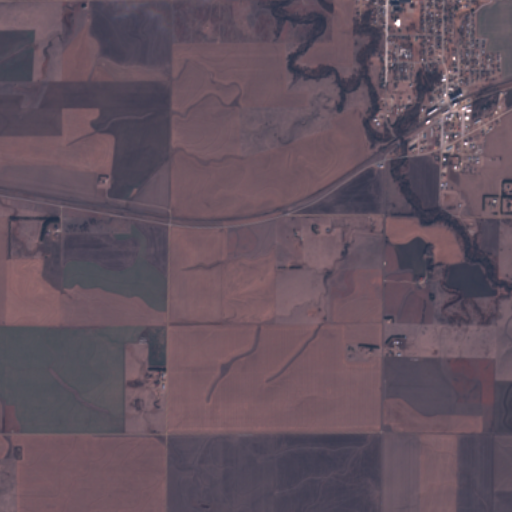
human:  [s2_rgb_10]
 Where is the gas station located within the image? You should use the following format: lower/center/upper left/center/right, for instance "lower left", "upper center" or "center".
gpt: The gas station is located in the upper right of the image.
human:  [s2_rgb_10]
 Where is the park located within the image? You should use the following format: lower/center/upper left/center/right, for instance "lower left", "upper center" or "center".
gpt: The park is located in the upper right of the image.
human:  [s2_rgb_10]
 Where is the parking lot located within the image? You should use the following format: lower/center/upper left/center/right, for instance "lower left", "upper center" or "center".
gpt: The parking lot is located in the upper right of the image.
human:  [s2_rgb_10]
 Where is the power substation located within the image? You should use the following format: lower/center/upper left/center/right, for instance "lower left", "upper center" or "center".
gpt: The power substation is located in the lower left of the image.
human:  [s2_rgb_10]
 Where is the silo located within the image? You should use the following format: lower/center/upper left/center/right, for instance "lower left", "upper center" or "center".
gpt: The silo is located in the upper right of the image.
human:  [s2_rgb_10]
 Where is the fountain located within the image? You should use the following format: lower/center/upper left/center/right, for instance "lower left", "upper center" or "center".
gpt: The fountain is located in the center right of the image.
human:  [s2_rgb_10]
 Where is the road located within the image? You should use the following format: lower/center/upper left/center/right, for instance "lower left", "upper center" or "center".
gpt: There is no road in the image.